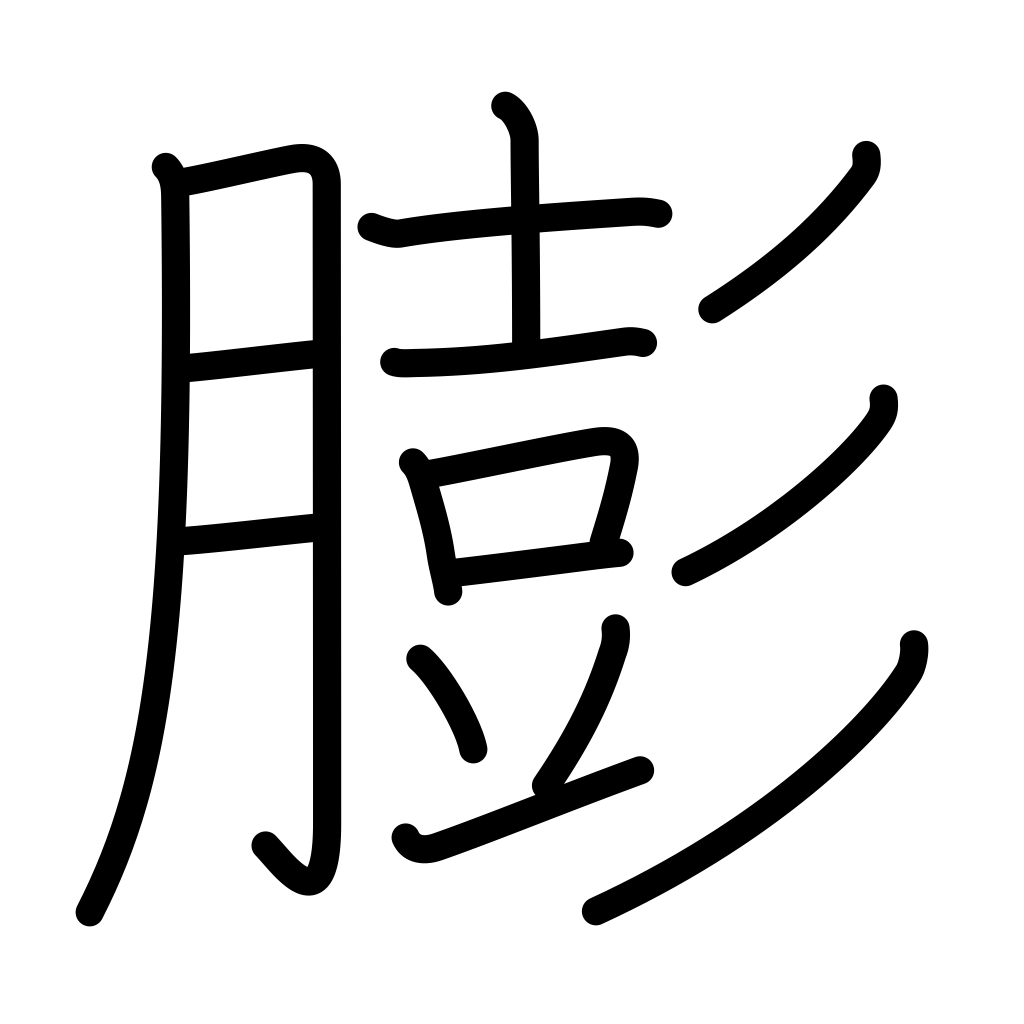
Meaning: swell, get fat, thick